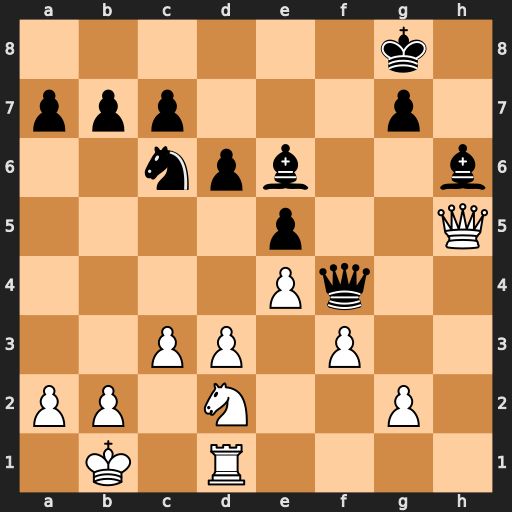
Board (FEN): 6k1/ppp3p1/2npb2b/4p2Q/4Pq2/2PP1P2/PP1N2P1/1K1R4
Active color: w
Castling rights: -
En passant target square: -
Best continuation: Qe8+ Kh7 Qxe6